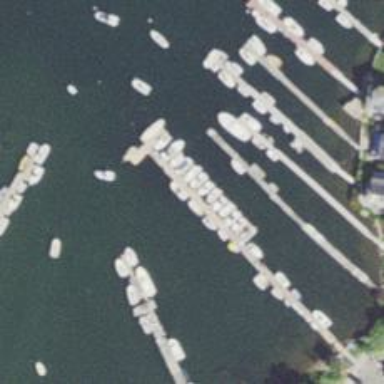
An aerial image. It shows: Man-made pier.